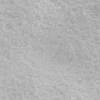
Atmospheric dust classification: not_dusty